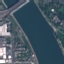
Land use / land cover class: River